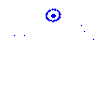
Particle: electron